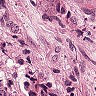
Metastatic tissue present: yes